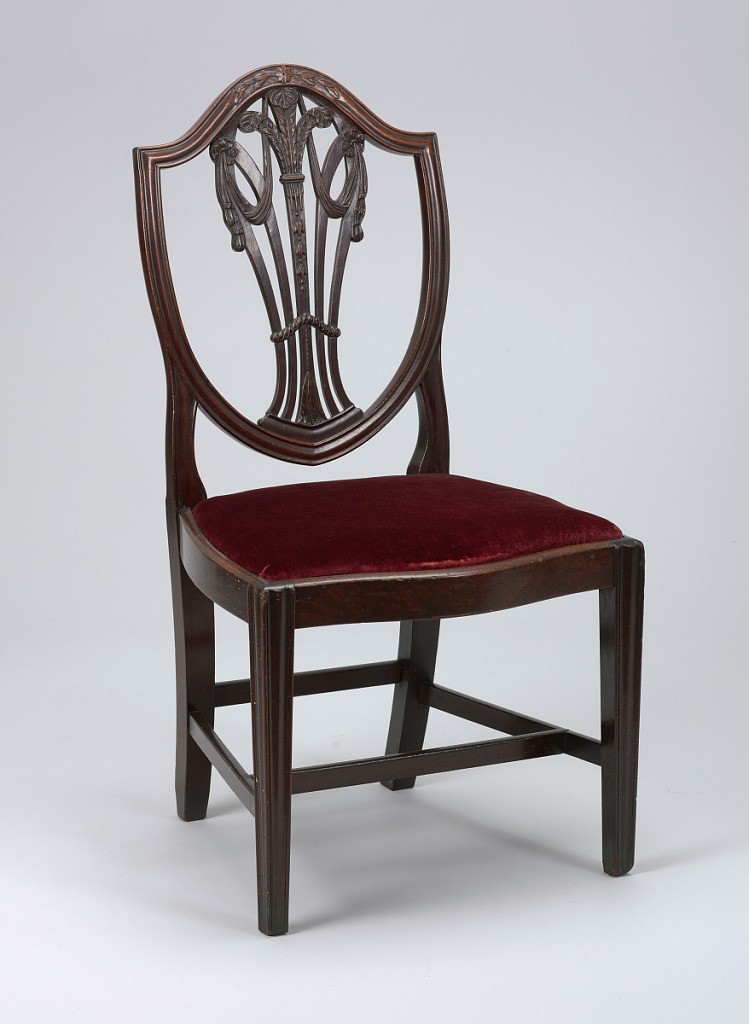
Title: Side chair
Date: ca. 1780
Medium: Mahogany
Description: Shield-shaped back.  The vase shaped openwork vertical splat consists of five curved vertical slats-- the center one is carved with foliage at the base; the branches into three ostrich feathers.  Splats on both sides curving outwards meet those on the outside in two rosettes, from which swags of drapery hang.  The front legs are moulded and slightly tapered.  Front seat rail is serpentine and side rails are bowed slightly.  There is a drop in seat covered in silk solid cut stamped cloth velvet.